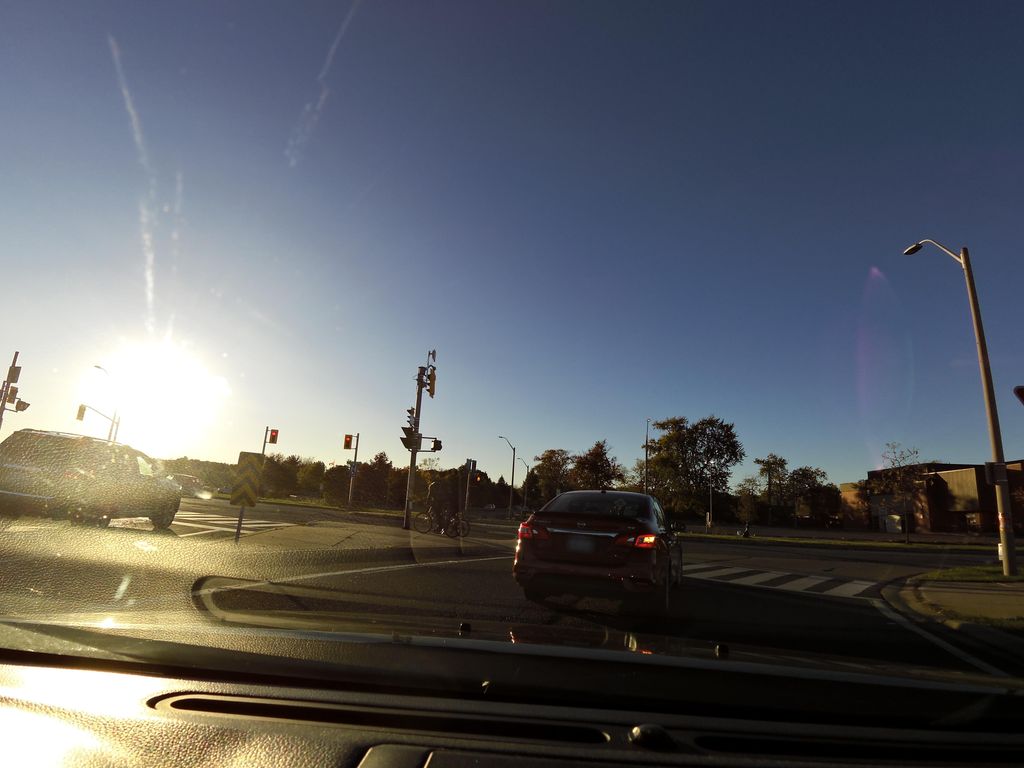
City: hamilton